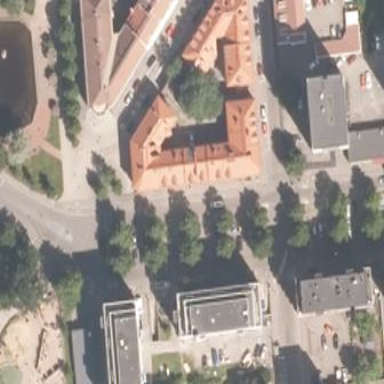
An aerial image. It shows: Residential area located within city block.